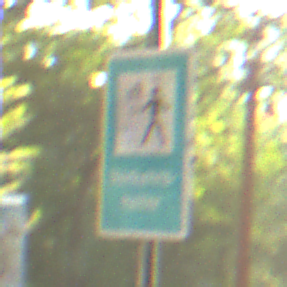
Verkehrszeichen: Verkehrshelfer
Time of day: SunriseSunset
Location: Outdoor (Suburban)
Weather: Clear
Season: NotSpecified
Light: Natural